Question: how I can make a custom clickeable area/button? For example, If I have a semicircle as the image below, how I can make the whole area red, blue or gray are clickable and independent?

Thank you for your advices.
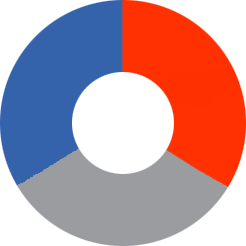
Answer: you can use this example :
<URL>

Or :
<URL>